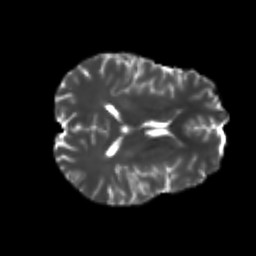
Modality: T2w
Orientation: axial
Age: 22
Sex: male
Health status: healthy
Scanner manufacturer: philips
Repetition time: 7.389 s
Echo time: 0.08599 s